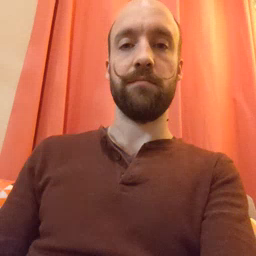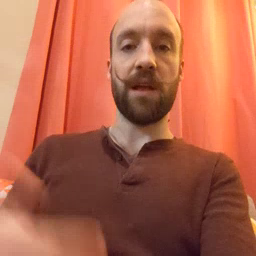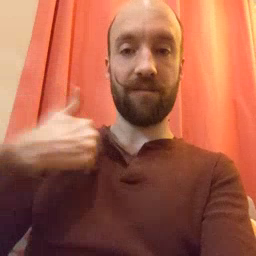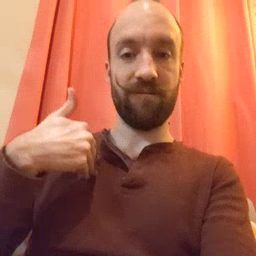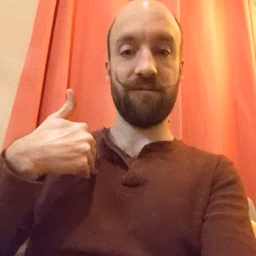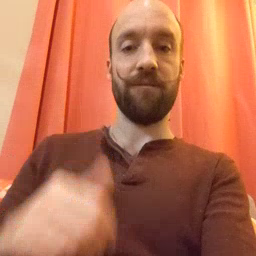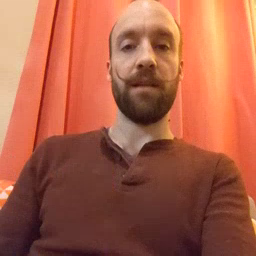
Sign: have